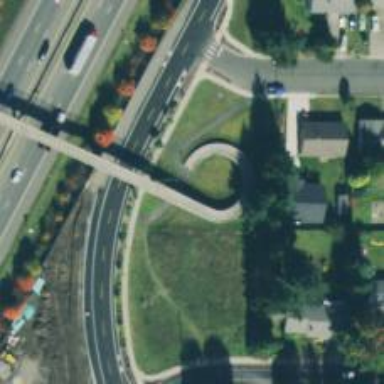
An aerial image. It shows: Footway on bridge.